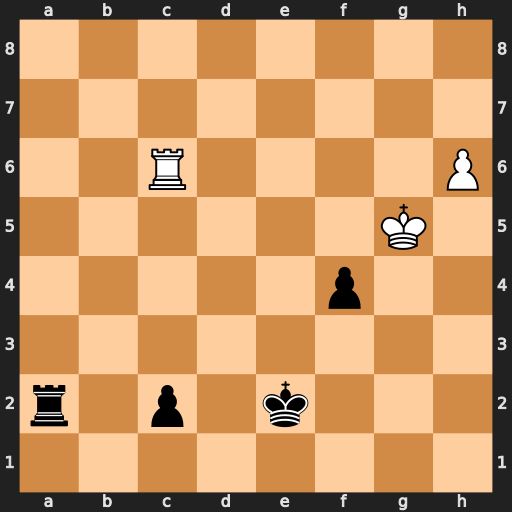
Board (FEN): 8/8/2R4P/6K1/5p2/8/r1p1k3/8
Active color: w
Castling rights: -
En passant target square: -
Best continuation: h7 Ra8 Rxc2+ Kd3 Rh2 Ke3 Rh3+ f3 Kg4